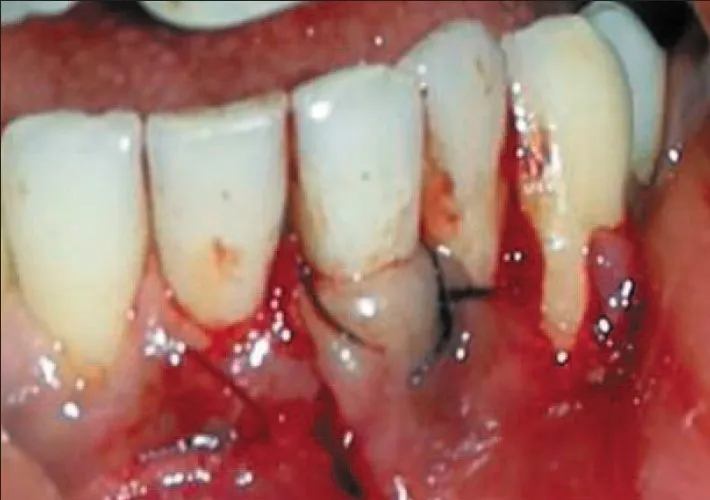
Sutures placed.
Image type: medical_photograph (other_medical_photograph)